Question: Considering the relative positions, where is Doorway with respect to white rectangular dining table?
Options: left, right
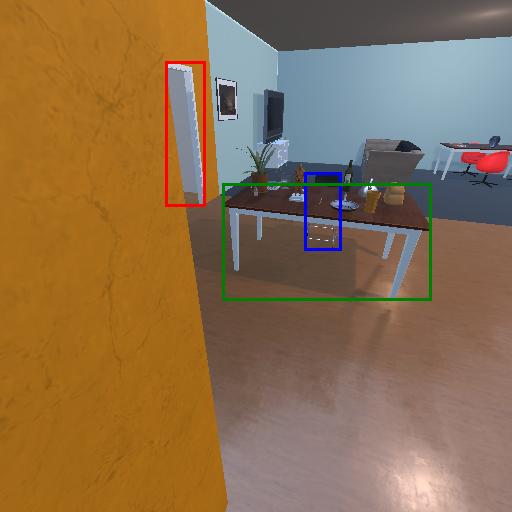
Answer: left